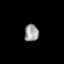
Tissue: skin
Cell type: Epithelial cells
Senescence score: 0.2201
Nuclear area (px): 237
Mean DAPI intensity: 156.485